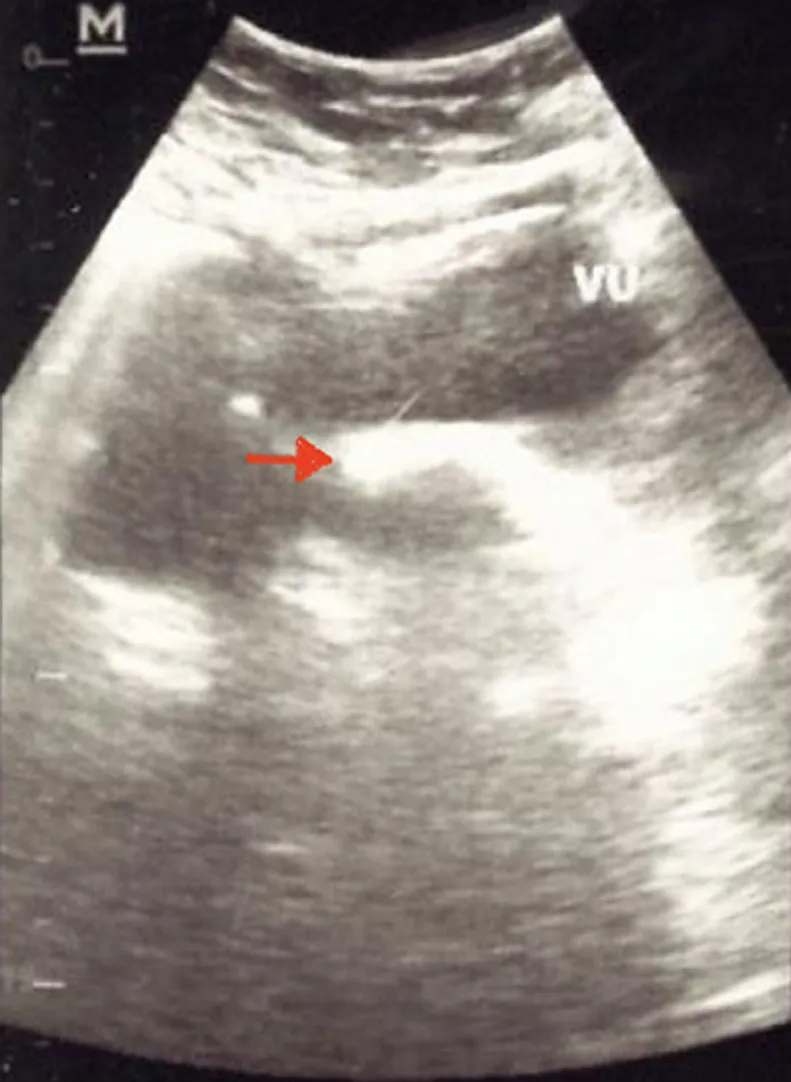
urologic ultrasonography showed a hyperechoic image in the bladder with sizes of 175 mm x 125 mm (red arrow).
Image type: radiology (ultrasound)